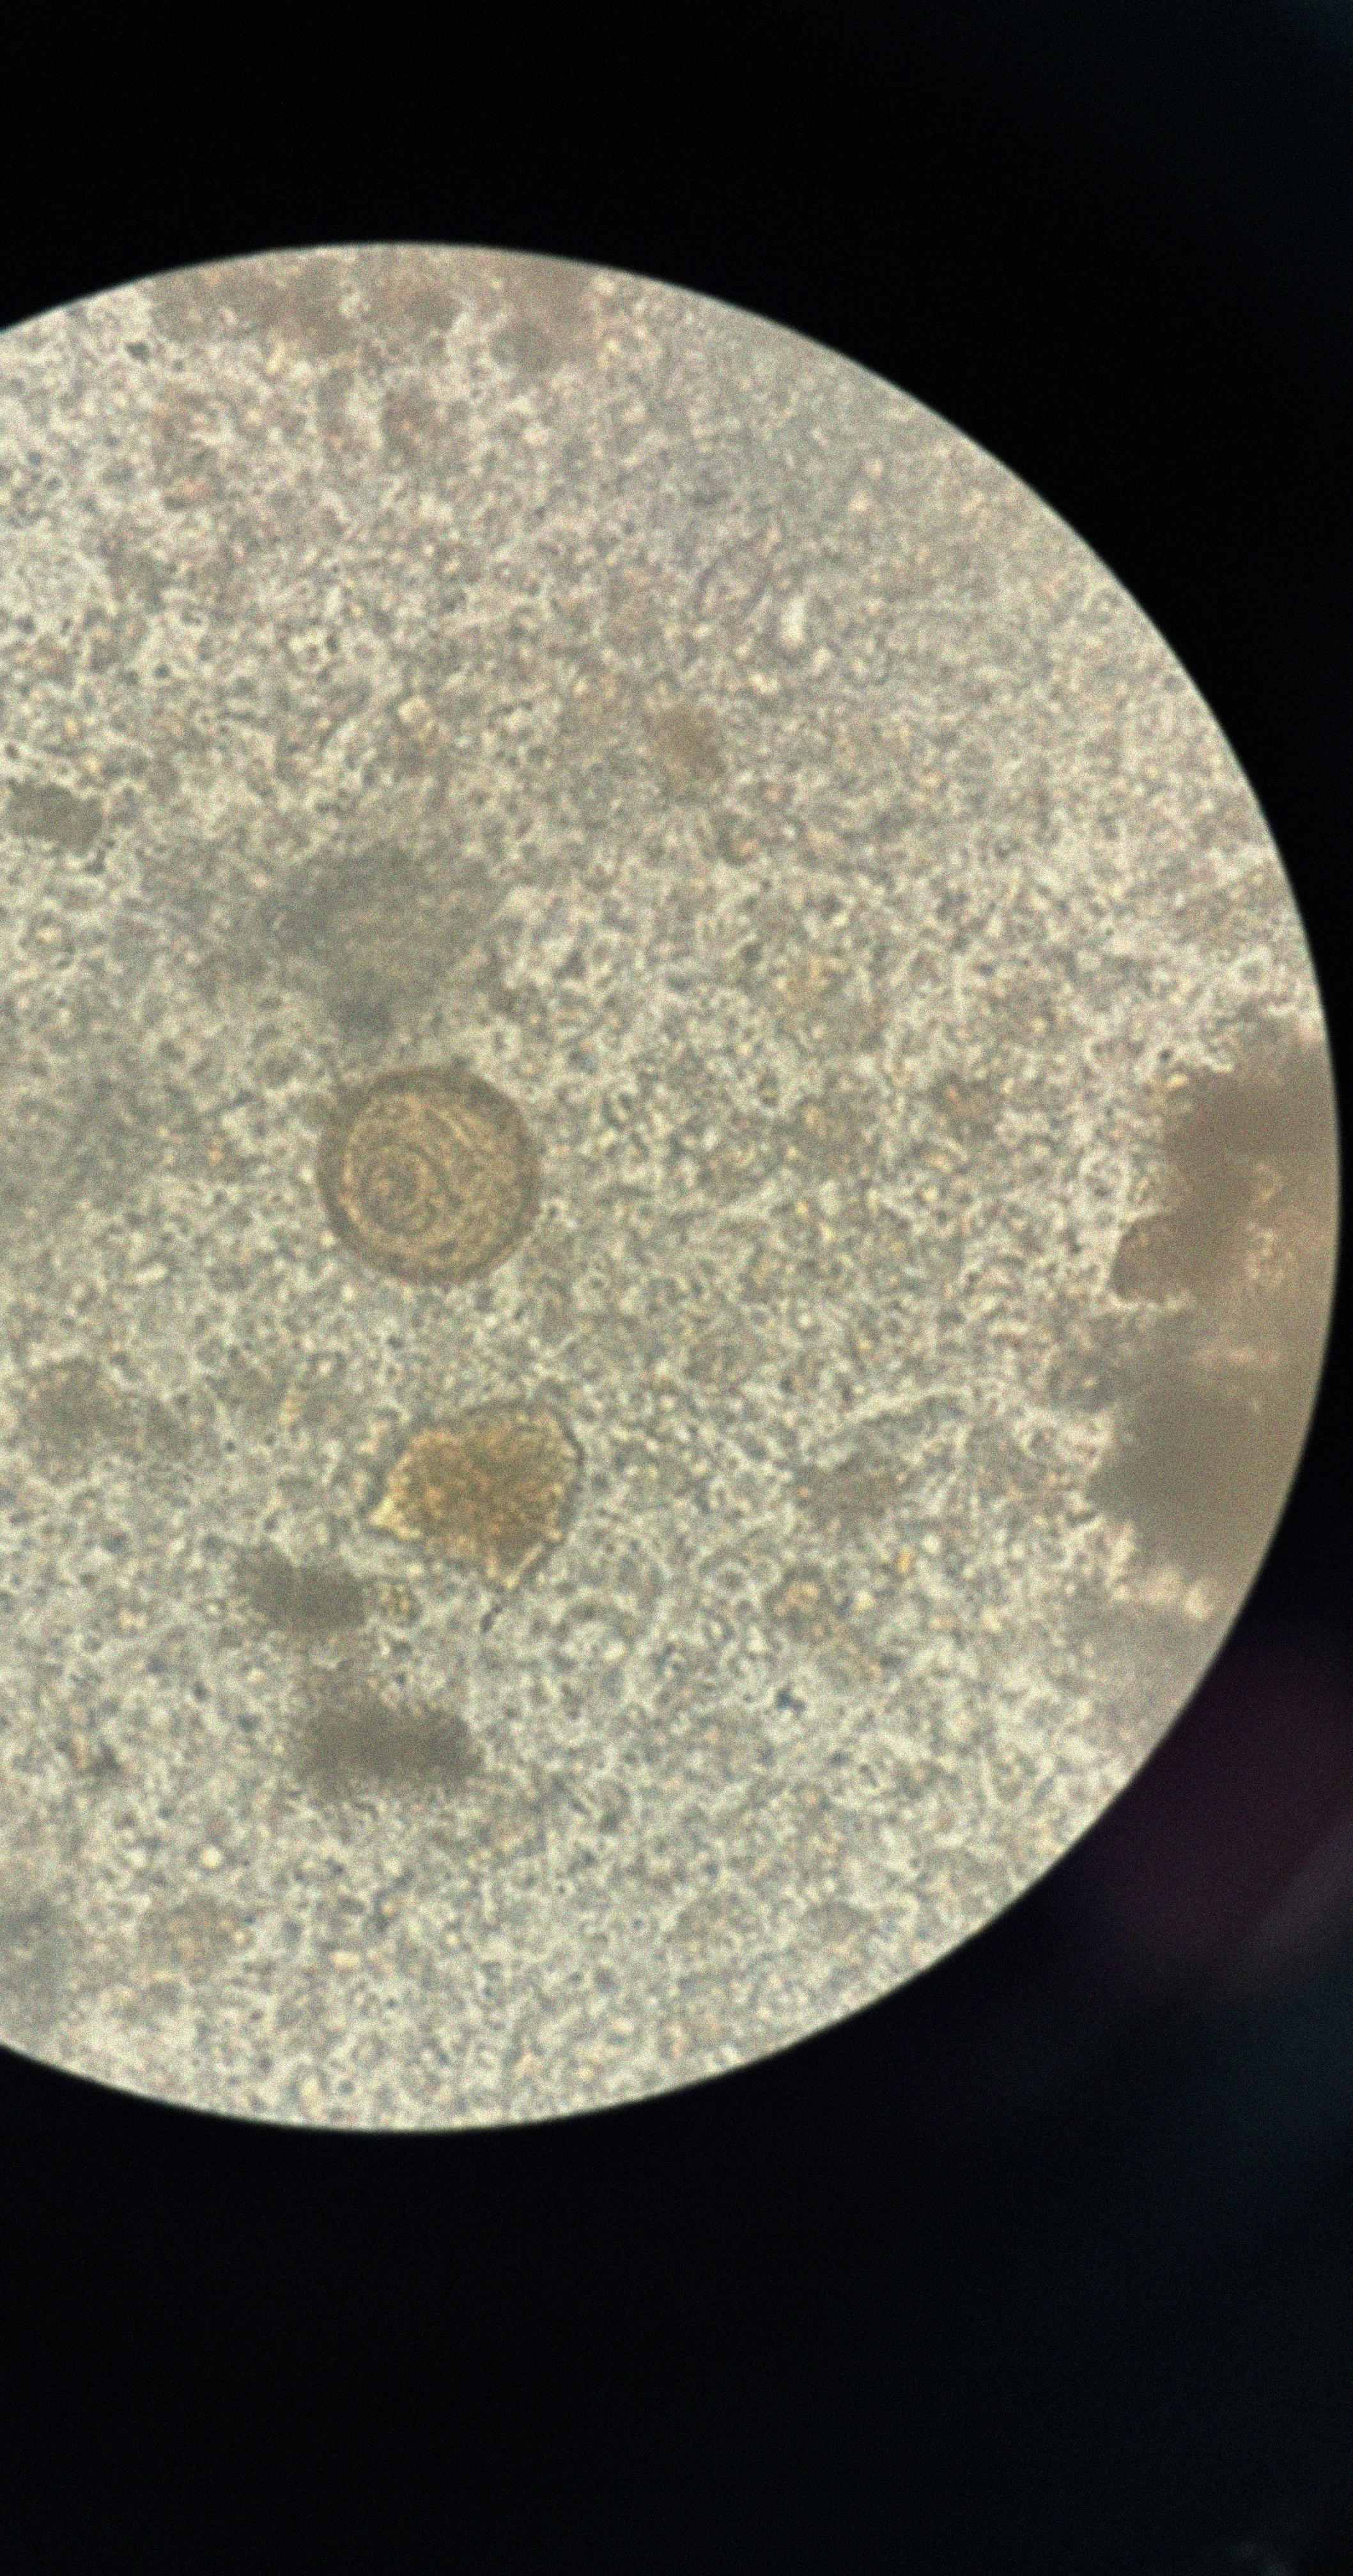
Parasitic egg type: Hymenolepis diminuta